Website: home-depot
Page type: billing-address
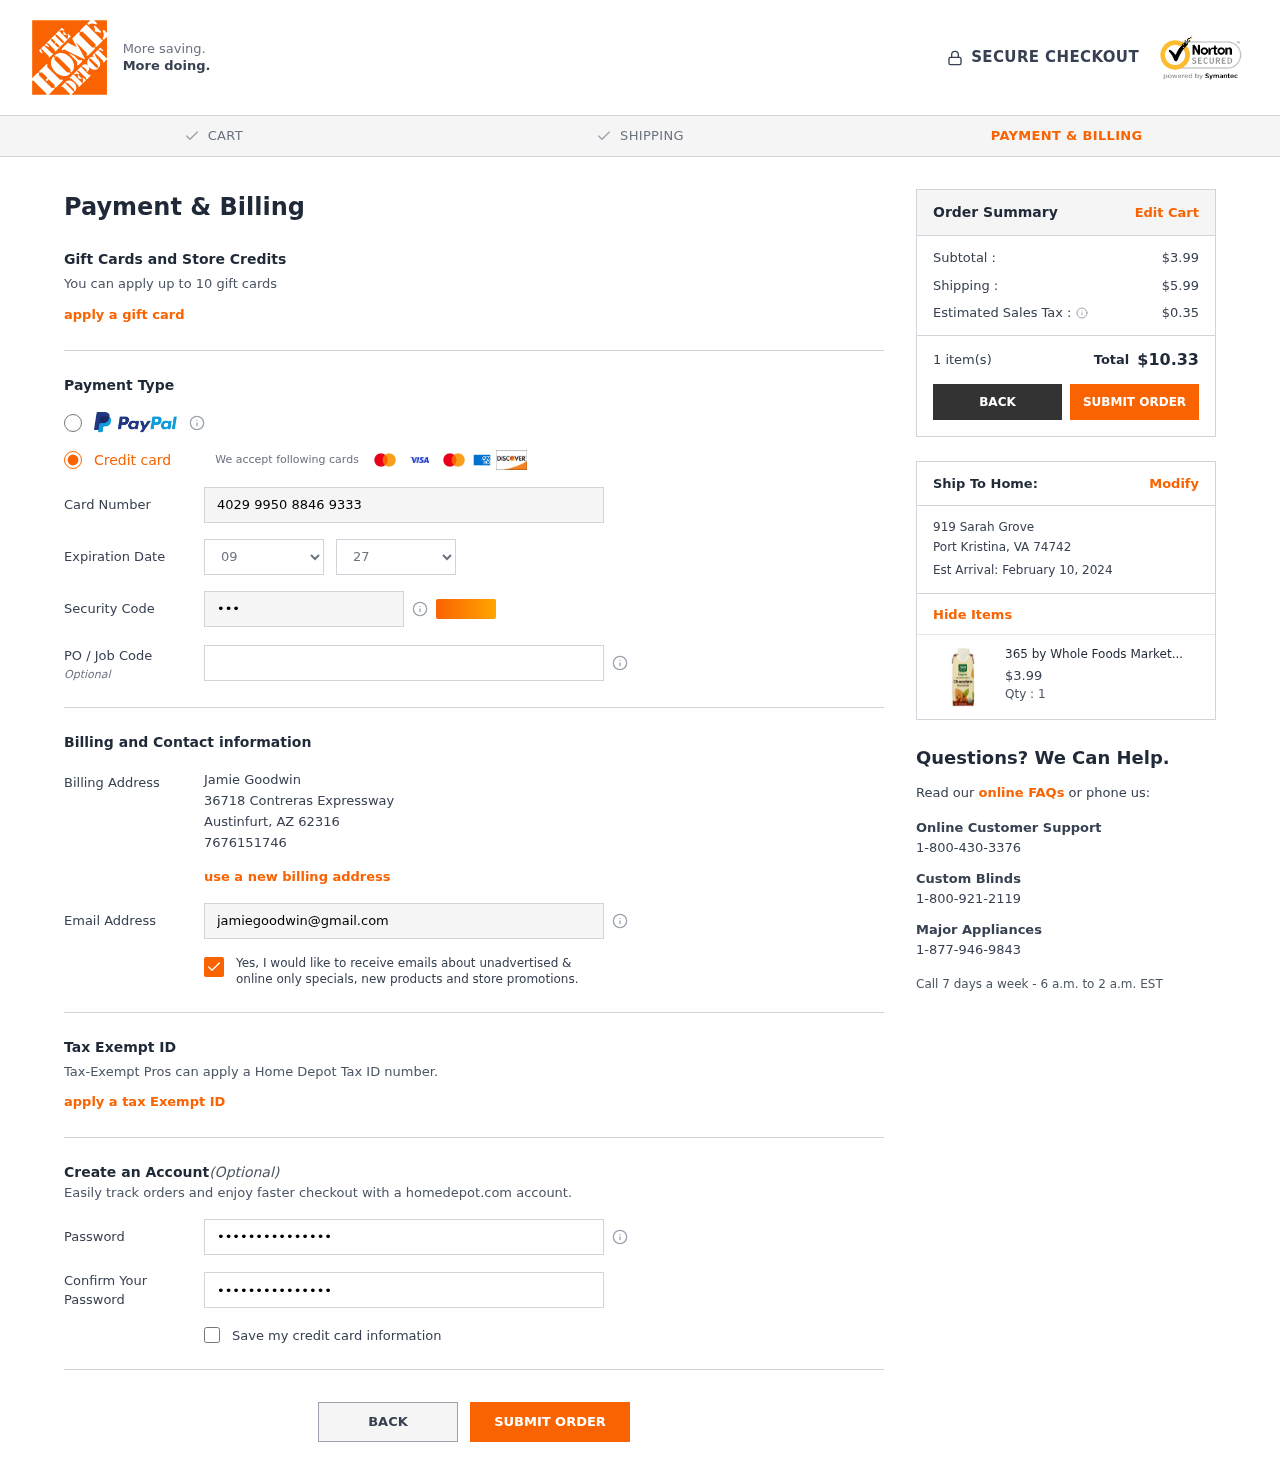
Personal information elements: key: PII_CARD_CVV
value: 839
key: PII_CARD_EXPIRY_MONTH
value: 09
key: PII_CARD_EXPIRY_YEAR
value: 27
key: PII_CARD_NUMBER
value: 4029 9950 8846 9333
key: PII_CITY
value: Austinfurt
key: PII_CITY2
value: Port Kristina
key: PII_EMAIL
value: jamiegoodwin@gmail.com
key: PII_FULLNAME
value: Jamie Goodwin
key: PII_PHONE
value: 7676151746
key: PII_POSTCODE
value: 62316
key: PII_POSTCODE2
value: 74742
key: PII_STATE_ABBR
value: AZ
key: PII_STATE_ABBR2
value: VA
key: PII_STREET
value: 36718 Contreras Expressway
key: PII_STREET2
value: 919 Sarah Grove
Product elements: key: PRODUCT1_NAME
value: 365 by Whole Foods Market, Organic Unsweetened Almond Milk, Chocolate (1 Single Carton), 8 Fl Oz
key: PRODUCT1_PRICE
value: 3.99
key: PRODUCT1_QUANTITY
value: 1
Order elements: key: ORDER_SUBTOTAL
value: $3.99
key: ORDER_SHIPPING_COST
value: $5.99
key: ORDER_TAX
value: $0.35
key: ORDER_NUM_ITEMS
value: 1 item(s)
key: ORDER_TOTAL
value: $10.33
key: ORDER_DELIVERY_DATE
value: Est Arrival: February 10, 2024